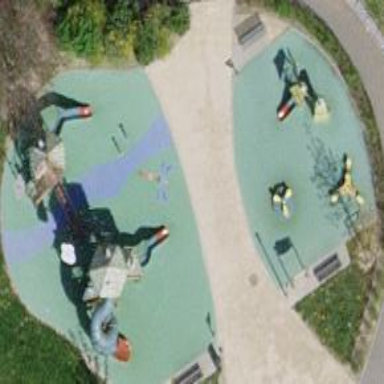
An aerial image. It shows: Playground area for leisure land.